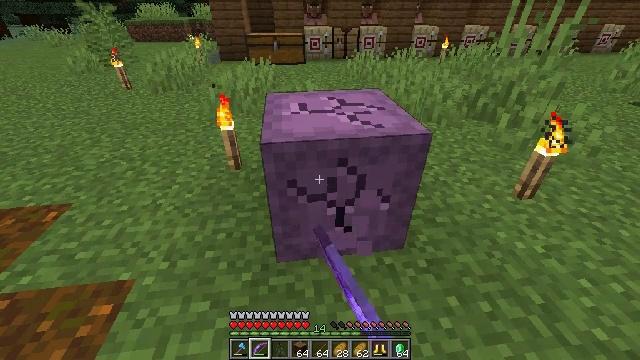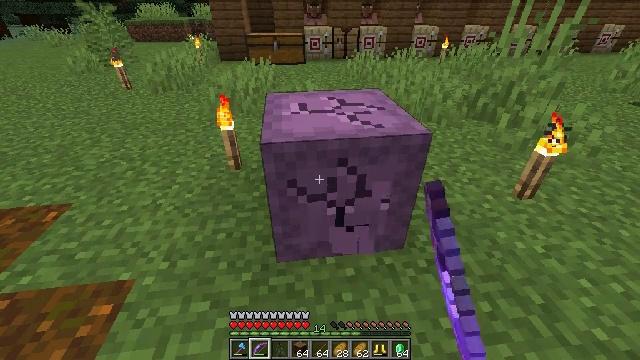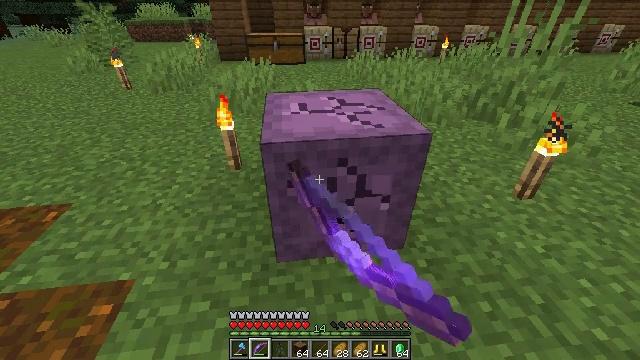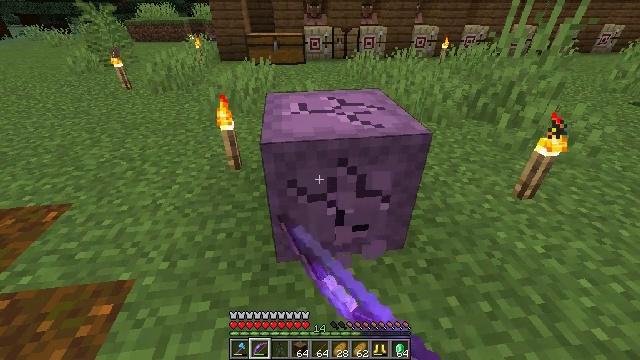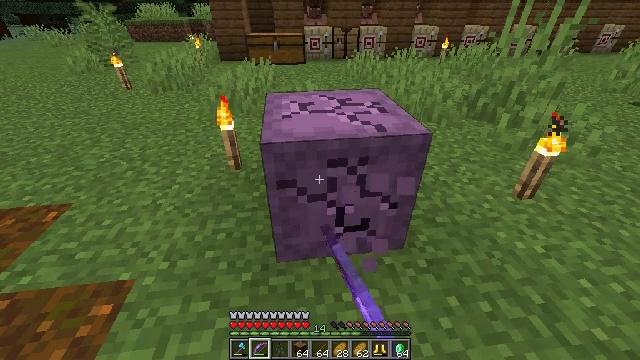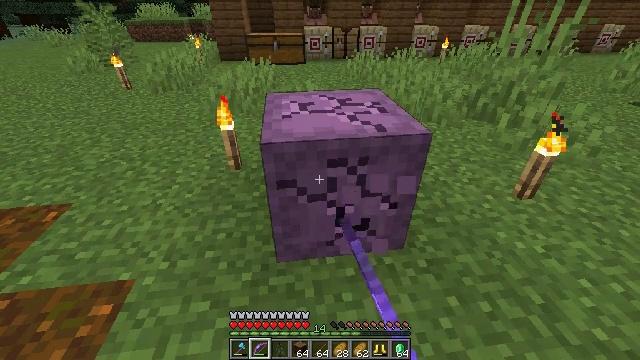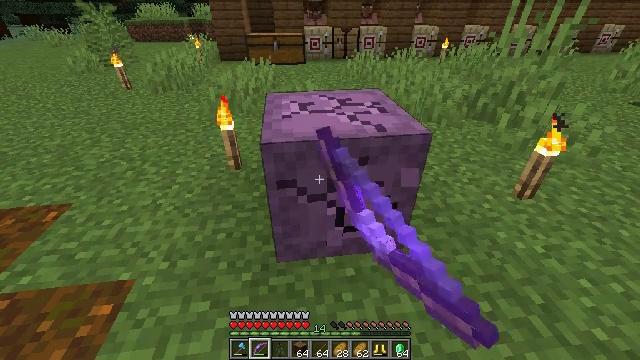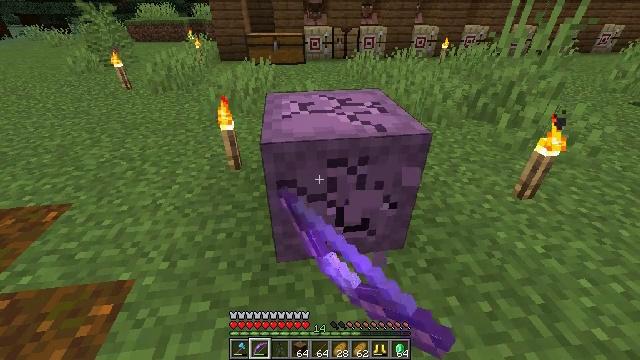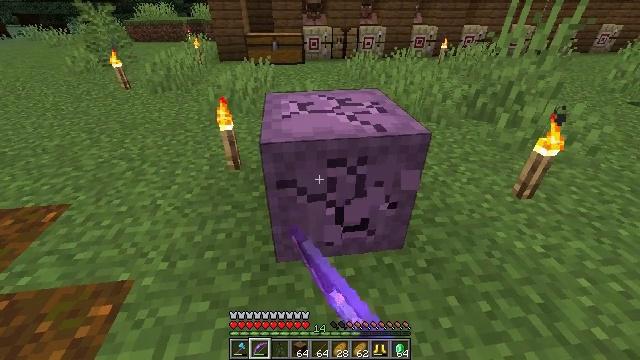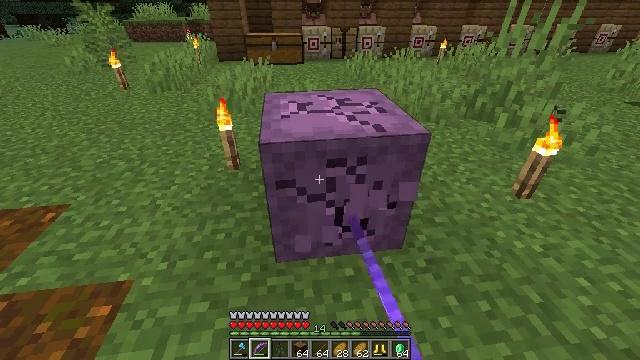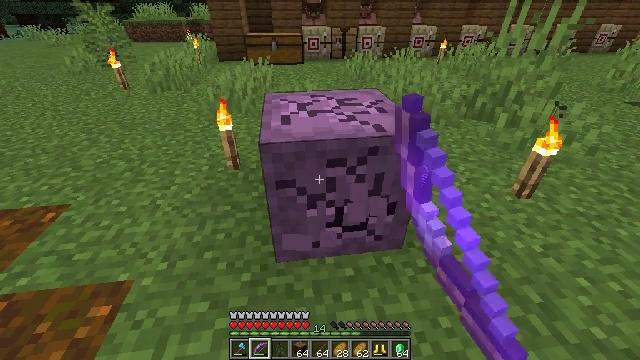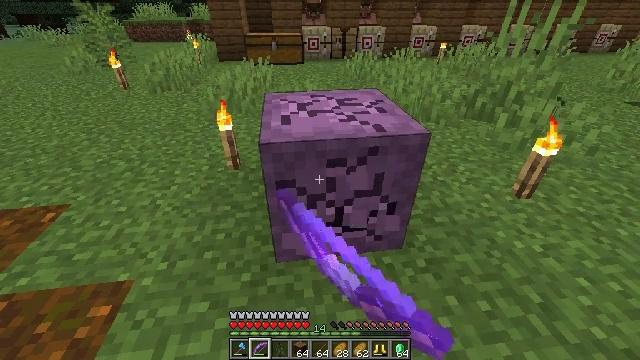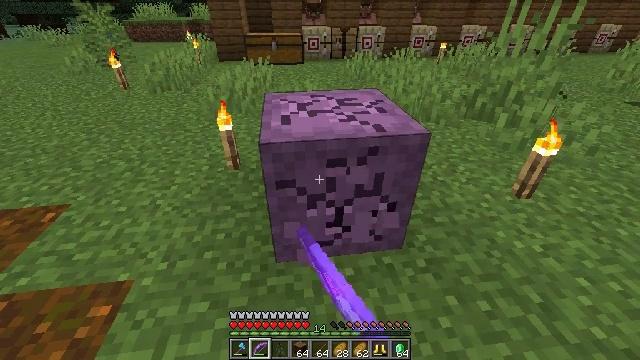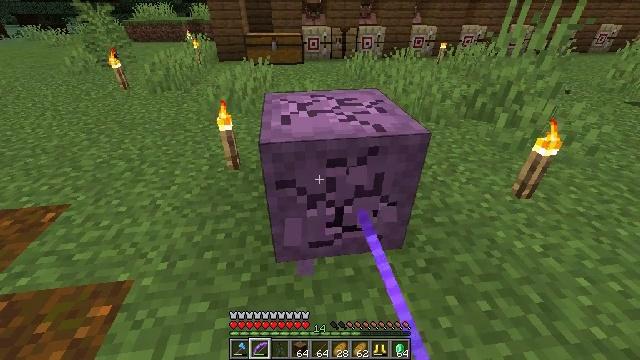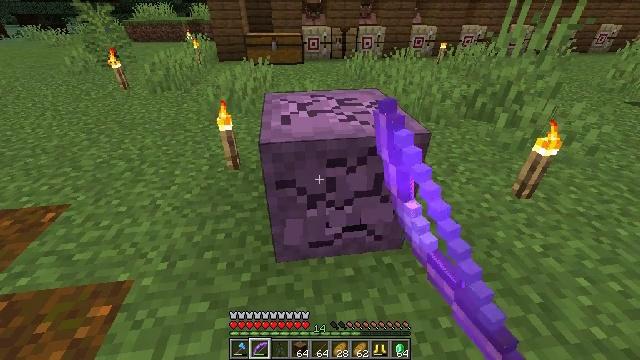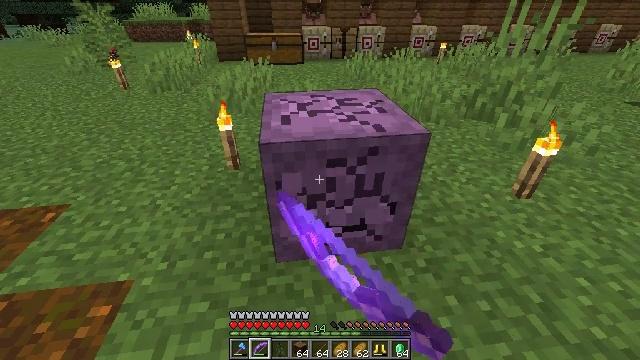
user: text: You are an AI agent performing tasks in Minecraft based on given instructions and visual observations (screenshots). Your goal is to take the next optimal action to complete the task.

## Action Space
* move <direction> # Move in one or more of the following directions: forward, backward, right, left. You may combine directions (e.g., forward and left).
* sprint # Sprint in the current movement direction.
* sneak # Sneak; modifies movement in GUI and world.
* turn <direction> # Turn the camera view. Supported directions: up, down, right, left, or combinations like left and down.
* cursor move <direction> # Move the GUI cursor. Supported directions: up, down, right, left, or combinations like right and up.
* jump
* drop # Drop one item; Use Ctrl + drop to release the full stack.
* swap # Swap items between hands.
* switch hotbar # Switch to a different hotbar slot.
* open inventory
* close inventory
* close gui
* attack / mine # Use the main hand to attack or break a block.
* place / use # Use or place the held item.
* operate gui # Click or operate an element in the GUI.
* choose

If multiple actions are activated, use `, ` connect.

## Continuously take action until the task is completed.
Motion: motion action
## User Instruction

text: Attack the shulker box to pick it up.
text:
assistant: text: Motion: attack / mine
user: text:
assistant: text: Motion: attack / mine
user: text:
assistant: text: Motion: attack / mine
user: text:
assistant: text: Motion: attack / mine
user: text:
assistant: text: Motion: attack / mine
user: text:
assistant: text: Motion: attack / mine
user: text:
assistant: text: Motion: attack / mine
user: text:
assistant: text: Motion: attack / mine
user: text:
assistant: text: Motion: attack / mine
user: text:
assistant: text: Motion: attack / mine
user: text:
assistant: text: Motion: attack / mine
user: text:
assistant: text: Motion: attack / mine
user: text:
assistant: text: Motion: attack / mine
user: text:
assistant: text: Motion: attack / mine
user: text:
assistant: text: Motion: attack / mine
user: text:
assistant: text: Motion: attack / mine
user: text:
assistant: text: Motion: attack / mine
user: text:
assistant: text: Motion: attack / mine
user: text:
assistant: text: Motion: attack / mine
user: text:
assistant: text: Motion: attack / mine
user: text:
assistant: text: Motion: attack / mine
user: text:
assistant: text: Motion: attack / mine
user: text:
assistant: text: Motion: attack / mine
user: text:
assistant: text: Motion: attack / mine
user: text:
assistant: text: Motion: attack / mine
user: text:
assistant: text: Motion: attack / mine
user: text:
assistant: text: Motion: attack / mine
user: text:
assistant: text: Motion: attack / mine
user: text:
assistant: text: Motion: attack / mine
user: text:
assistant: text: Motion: attack / mine